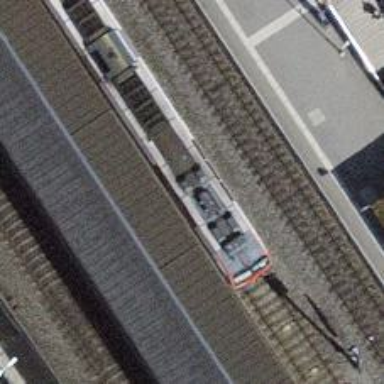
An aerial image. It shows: Railway stop with public transport stop position.